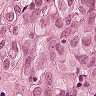
Metastatic tissue present: yes